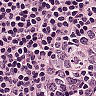
Metastatic tissue present: no